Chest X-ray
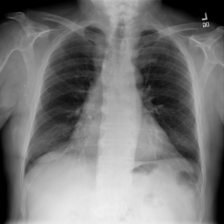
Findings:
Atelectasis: negative
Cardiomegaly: positive
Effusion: negative
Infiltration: negative
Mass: negative
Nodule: negative
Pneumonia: negative
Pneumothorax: negative
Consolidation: negative
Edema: negative
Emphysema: negative
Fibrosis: negative
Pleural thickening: negative
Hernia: negative